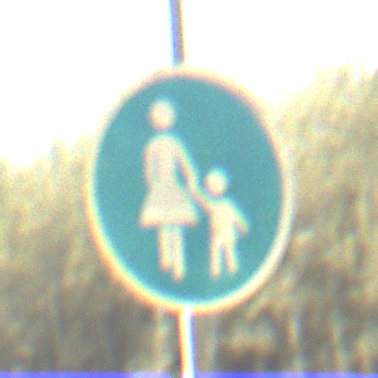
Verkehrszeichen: Gehweg
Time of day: MorningAfternoon
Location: Outdoor (Nature)
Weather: PartlyCloudy
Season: NotSpecified
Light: Natural